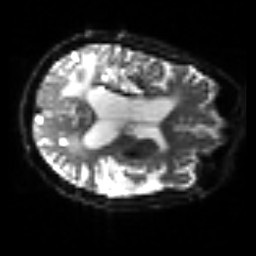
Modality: sbref
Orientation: axial
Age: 58
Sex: male
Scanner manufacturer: siemens
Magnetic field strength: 3 T
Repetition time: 3.2 s
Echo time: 0.081 s